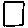
Label: square